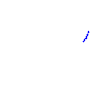
Particle: kaon